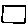
Label: square